RGB frame:
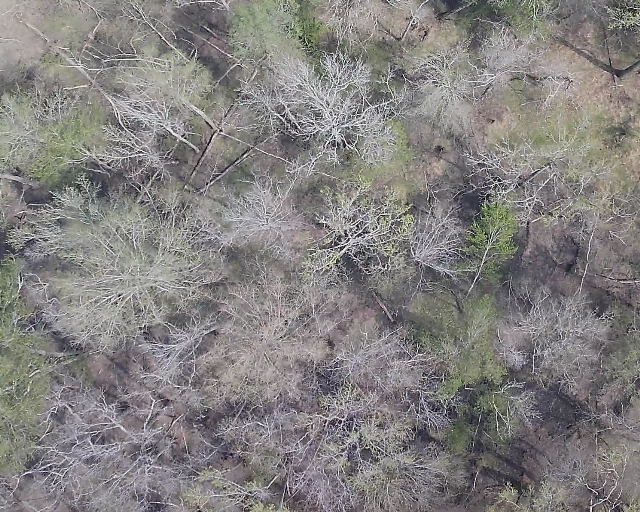
Thermal frame:
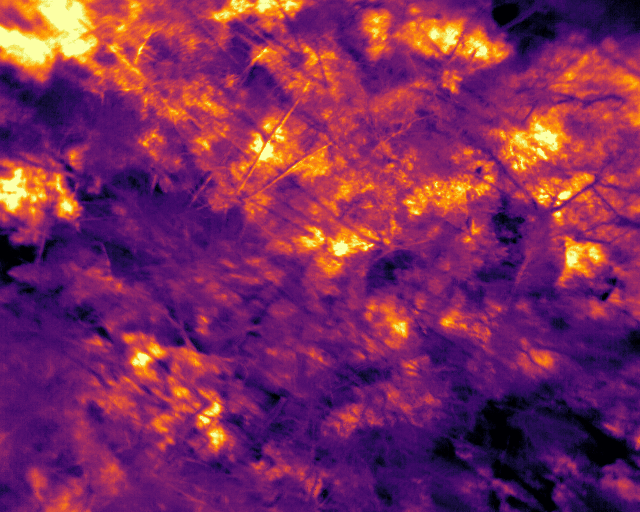
Captured: 2026-02-26 03:44:04
Pixels at or above 80 °C: 0 (fraction of frame: 0)